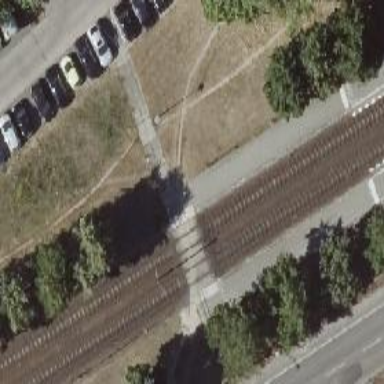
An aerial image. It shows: Uncontrolled tram crossing.